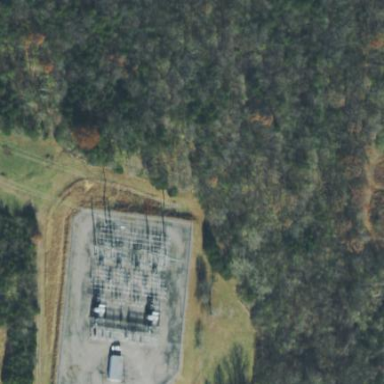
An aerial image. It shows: Outdoor distribution substation.